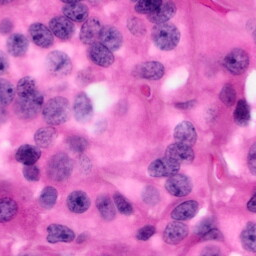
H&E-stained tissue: Pancreatic